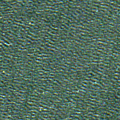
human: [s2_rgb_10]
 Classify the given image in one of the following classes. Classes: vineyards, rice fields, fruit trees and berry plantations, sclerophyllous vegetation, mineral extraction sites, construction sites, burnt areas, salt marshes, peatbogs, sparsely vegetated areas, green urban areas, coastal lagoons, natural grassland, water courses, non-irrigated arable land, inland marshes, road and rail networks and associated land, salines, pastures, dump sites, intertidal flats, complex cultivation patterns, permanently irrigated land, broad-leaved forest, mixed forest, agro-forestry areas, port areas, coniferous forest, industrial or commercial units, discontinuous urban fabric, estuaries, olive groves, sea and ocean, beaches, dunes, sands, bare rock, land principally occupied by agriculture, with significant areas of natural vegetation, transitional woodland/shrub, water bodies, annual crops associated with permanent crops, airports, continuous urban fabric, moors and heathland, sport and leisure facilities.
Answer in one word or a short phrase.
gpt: sea and ocean